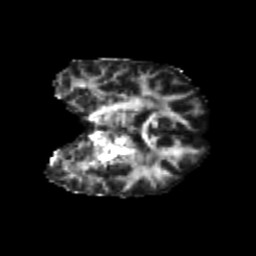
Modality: FA
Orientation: coronal
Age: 21
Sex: male
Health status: healthy
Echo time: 0.074 s